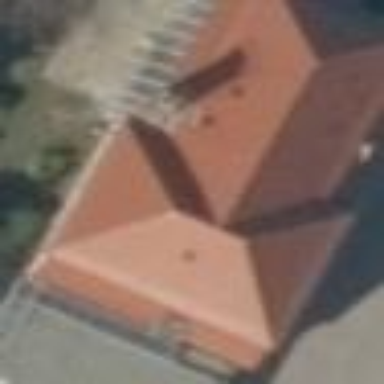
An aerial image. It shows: Kindergarten building.